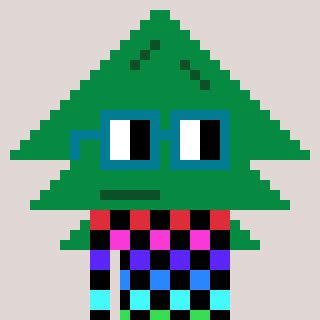
a pixel art character with square dark green glasses, a fir-shaped head and a bege-colored body on a warm background